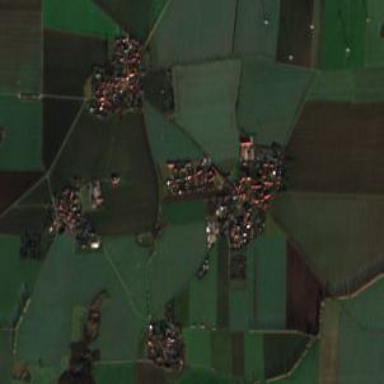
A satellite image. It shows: Village.